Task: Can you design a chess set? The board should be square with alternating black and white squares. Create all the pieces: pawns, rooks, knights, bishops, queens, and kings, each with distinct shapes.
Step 3675:
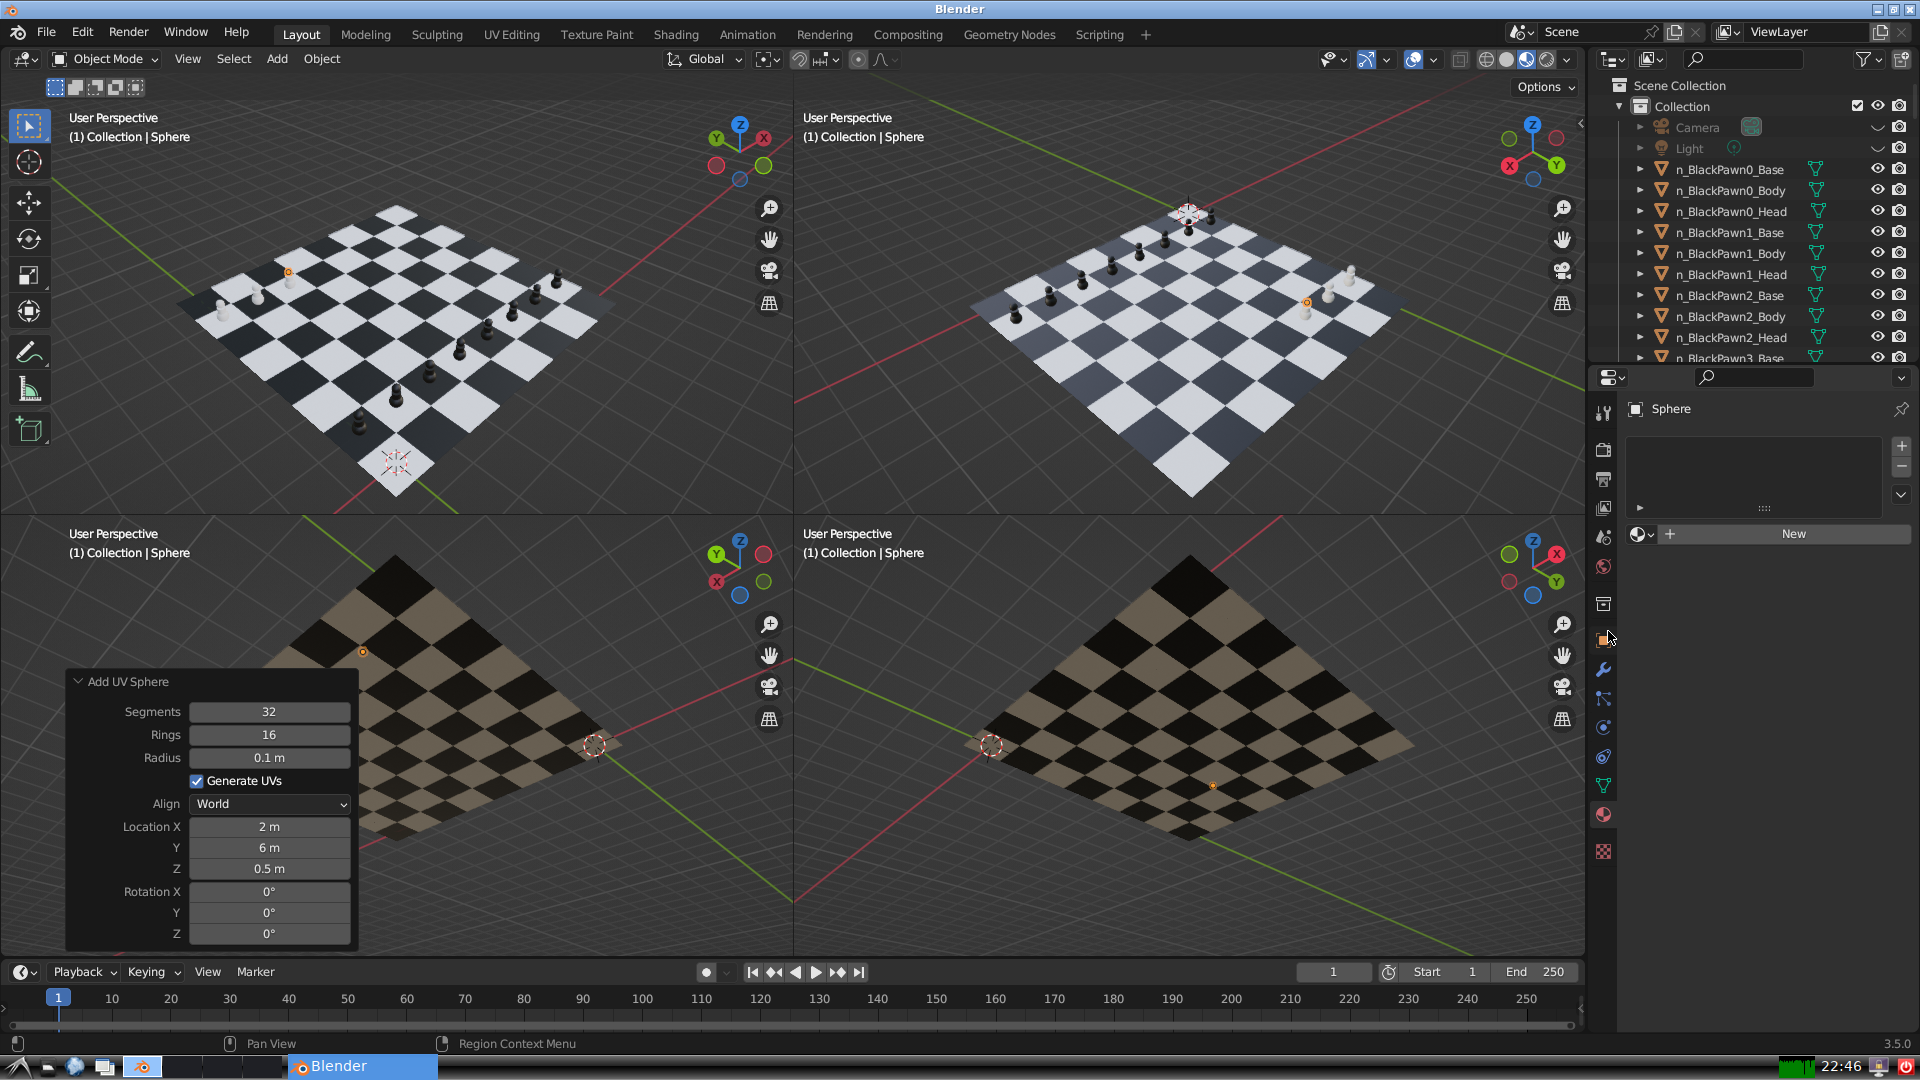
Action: click: no